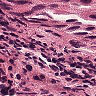
Metastatic tissue present: yes